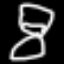
Label: hourglass